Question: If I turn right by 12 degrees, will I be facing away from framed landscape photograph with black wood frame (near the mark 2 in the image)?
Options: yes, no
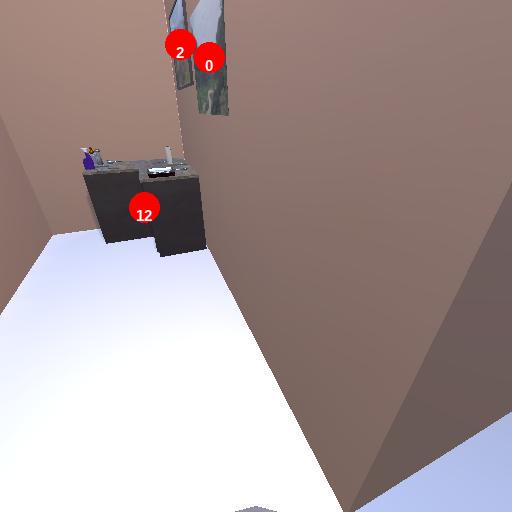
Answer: yes